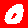
Digit: 0